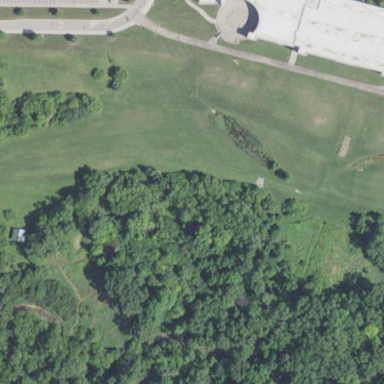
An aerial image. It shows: Disc golf course for leisure activity.